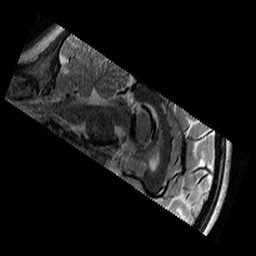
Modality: T2w
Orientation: sagittal
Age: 10
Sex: female
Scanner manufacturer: siemens
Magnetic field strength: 3 T
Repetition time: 9.23 s
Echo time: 0.067 s